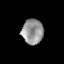
Tissue: prostate
Cell type: T cells
Senescence score: 0.306
Nuclear area (px): 528
Mean DAPI intensity: 149.591